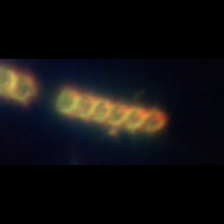
Taxon: Chaetoceros
Group: Diatoms